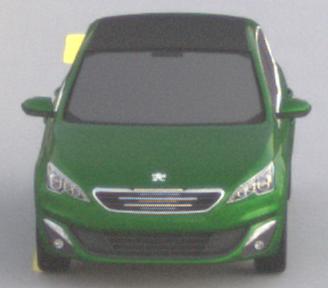
Make: Peugeot
Model: 308 VTi 82
Detailed model: 308 (II)
Model produced from: 2013/09
Model produced until: 2014/11
Doors: 5
Color: green
Road condition: dry road
Daytime: sunrise or sunset
Contrast: low contrast